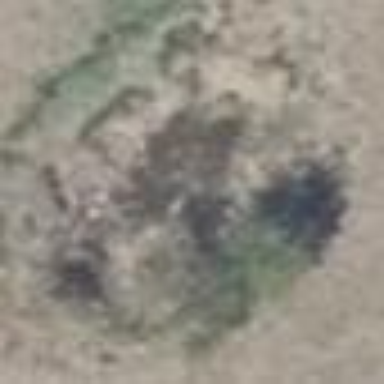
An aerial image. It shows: Patch of scrub vegetation.